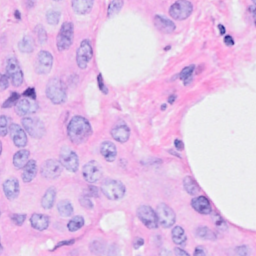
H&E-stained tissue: Breast